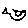
Label: bird